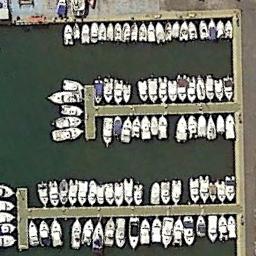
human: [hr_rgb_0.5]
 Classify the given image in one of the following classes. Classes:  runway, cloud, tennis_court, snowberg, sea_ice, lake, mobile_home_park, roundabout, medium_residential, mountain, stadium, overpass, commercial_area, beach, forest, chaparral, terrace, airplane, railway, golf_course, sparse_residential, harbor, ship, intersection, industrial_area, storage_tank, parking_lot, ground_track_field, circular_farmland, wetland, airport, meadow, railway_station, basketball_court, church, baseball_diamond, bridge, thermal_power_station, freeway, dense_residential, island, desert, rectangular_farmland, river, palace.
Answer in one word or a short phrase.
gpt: harbor